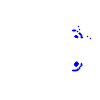
Particle: electron